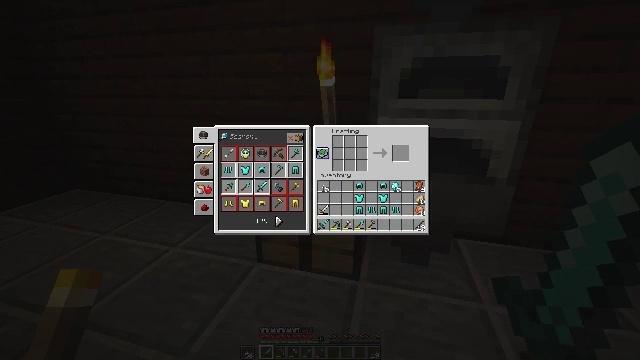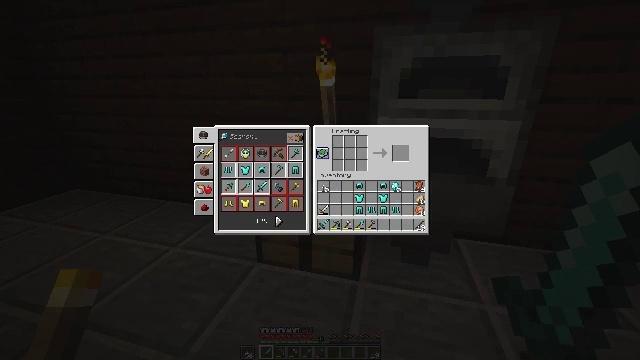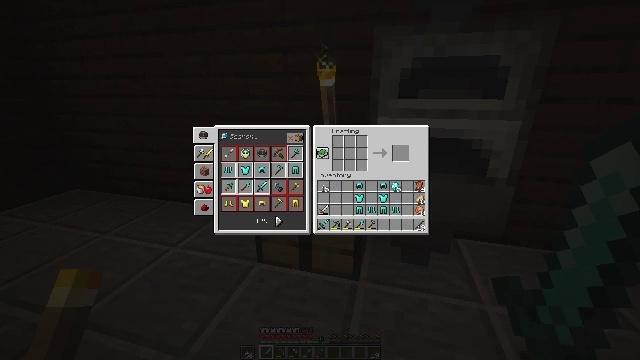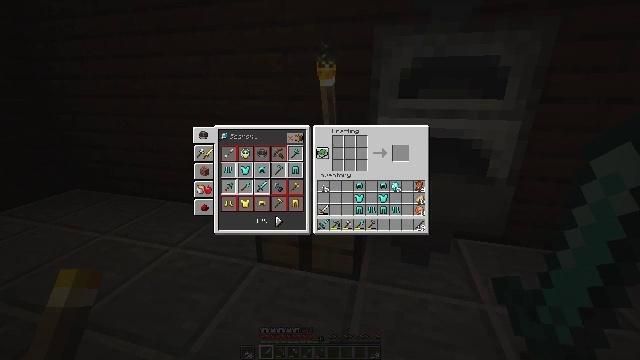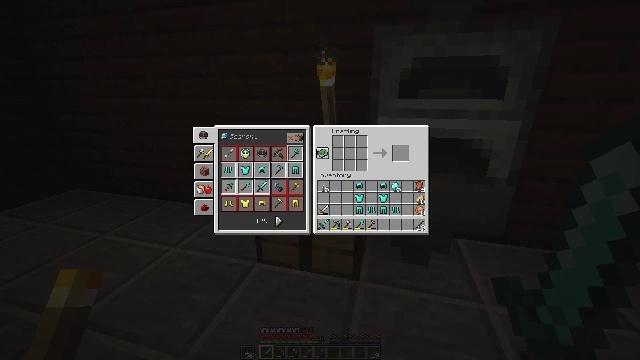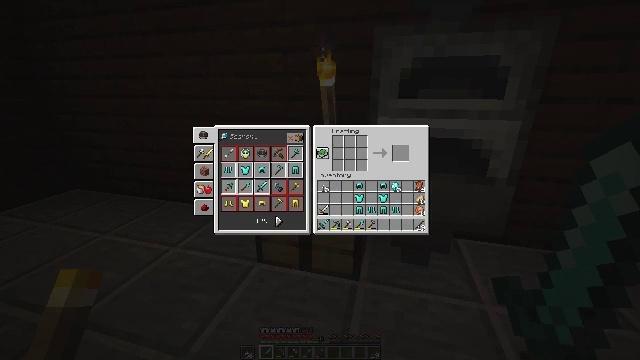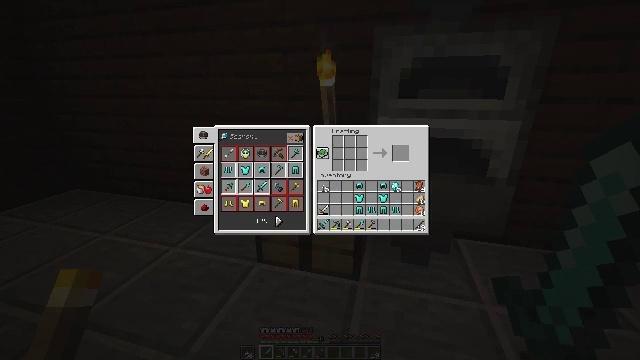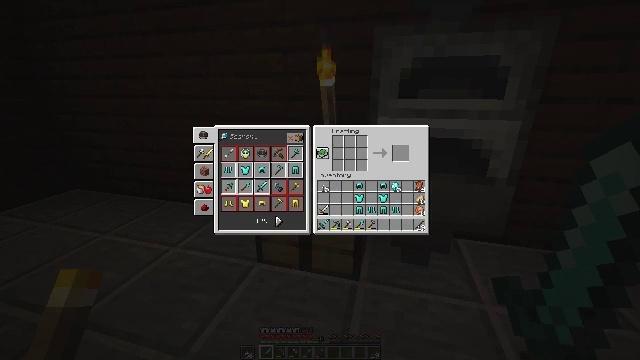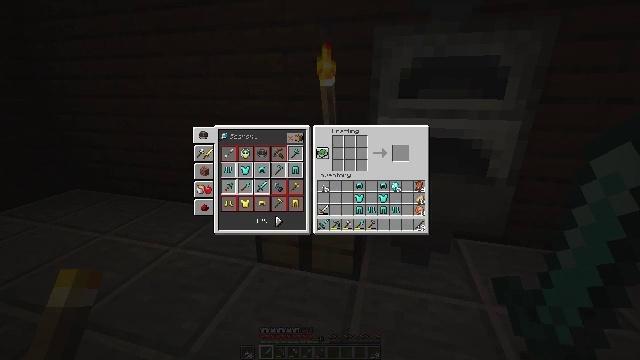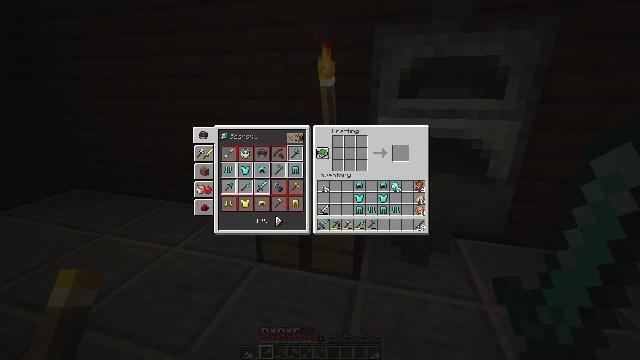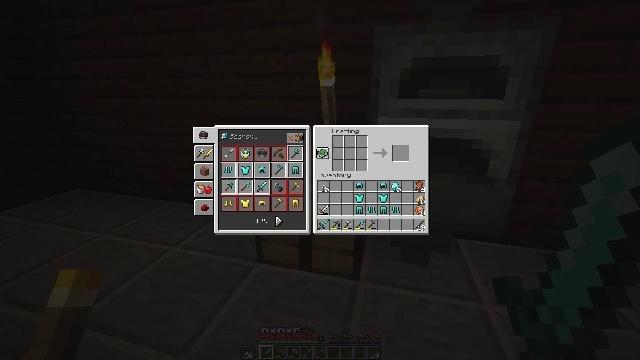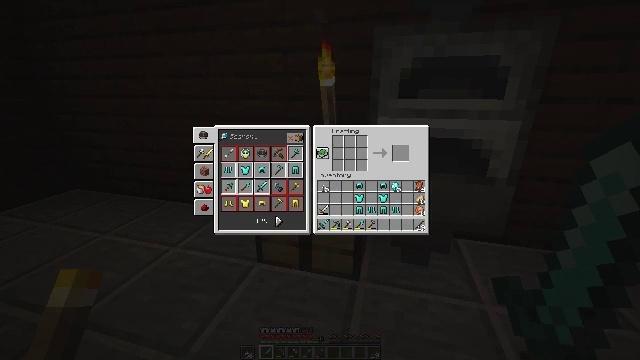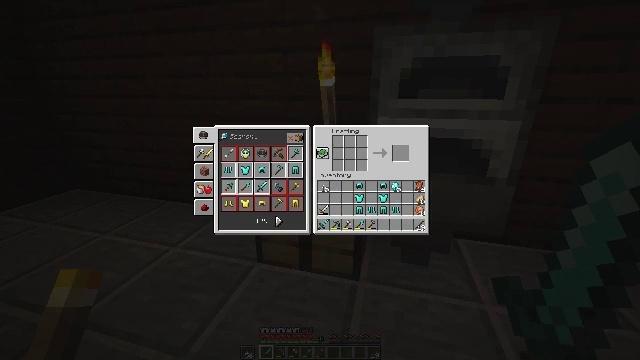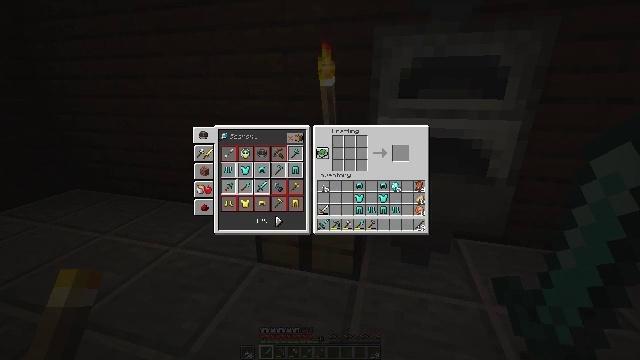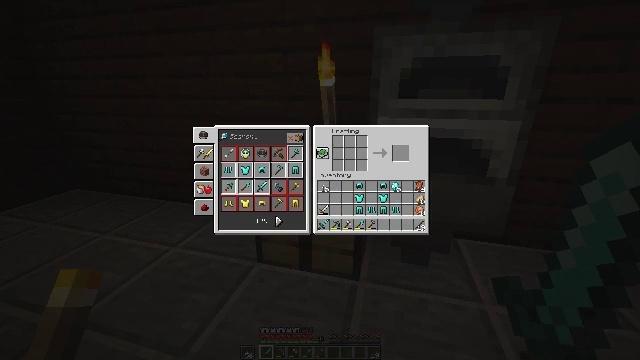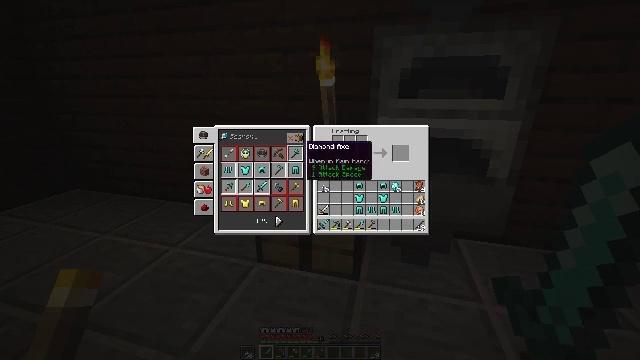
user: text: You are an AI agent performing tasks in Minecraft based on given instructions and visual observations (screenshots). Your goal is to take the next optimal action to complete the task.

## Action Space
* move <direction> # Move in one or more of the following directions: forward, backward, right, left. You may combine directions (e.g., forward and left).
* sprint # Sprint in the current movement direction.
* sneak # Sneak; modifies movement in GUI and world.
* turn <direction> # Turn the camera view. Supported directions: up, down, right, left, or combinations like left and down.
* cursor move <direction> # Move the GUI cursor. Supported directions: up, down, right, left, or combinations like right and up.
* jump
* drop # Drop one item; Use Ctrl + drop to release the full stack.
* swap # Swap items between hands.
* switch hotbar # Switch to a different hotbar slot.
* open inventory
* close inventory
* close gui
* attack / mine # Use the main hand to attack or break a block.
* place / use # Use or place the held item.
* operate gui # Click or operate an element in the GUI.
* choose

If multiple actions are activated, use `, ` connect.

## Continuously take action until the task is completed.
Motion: motion action
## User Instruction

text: Make a diamond axe at the crafting table.
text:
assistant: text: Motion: no_op
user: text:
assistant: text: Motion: no_op
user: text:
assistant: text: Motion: no_op
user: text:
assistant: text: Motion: no_op
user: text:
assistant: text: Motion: no_op
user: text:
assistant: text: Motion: no_op
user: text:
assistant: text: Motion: no_op
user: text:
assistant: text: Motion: no_op
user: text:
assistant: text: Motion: no_op
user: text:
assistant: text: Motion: turn left
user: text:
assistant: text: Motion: no_op
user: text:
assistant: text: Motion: no_op
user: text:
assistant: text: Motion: no_op
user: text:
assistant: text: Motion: no_op
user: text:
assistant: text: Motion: turn left
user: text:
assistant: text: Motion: no_op
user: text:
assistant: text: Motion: no_op
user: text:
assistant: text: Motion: attack / mine
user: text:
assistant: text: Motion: attack / mine
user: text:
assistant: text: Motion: turn right
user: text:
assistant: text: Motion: turn right
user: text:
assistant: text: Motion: turn right
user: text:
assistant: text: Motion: no_op
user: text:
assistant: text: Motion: no_op
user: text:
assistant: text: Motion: no_op
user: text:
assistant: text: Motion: no_op
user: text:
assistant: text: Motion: no_op
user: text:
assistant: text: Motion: no_op
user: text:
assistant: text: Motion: no_op
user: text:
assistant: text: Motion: no_op